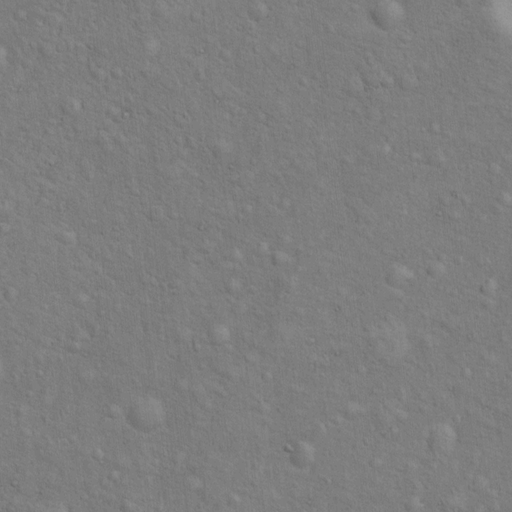
Objects detected: cone